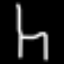
Label: chair